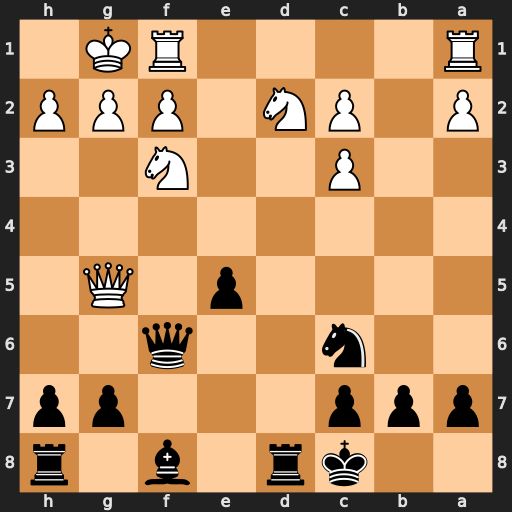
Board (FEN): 2kr1b1r/ppp3pp/2n2q2/4p1Q1/8/2P2N2/P1PN1PPP/R4RK1
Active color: b
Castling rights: -
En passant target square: -
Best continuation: Qxg5 Nxg5 Rxd2